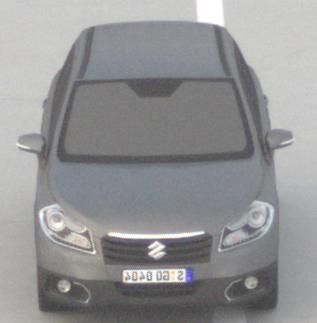
Make: Suzuki
Model: SX4 S-Cross 1.6
Detailed model: SX4 (II) S-Cross
Model produced from: 2013/10
Model produced until: 2015/08
Doors: 5
Color: gray
Road condition: dry road
Daytime: morning or afternoon
Contrast: low contrast